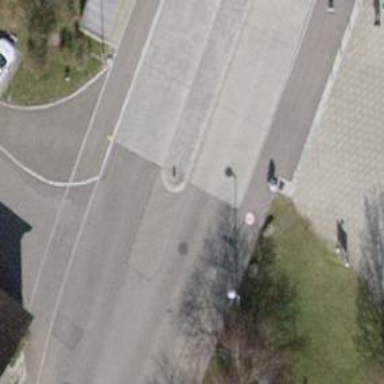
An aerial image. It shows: Bus stop with stop position for public transport.